Field crop: maize
Growth stage: 2
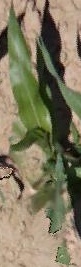
Species: maize